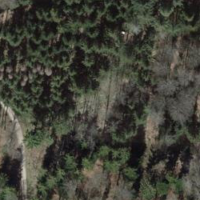
EUNIS habitat code: 44
Species observed at this site:
Lysimachia nemorum
Ilex aquifolium